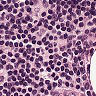
Metastatic tissue present: no